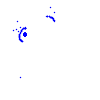
Particle: kaon